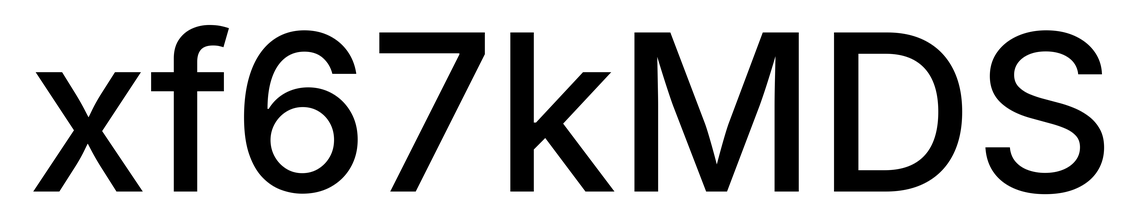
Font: Inter_Medium